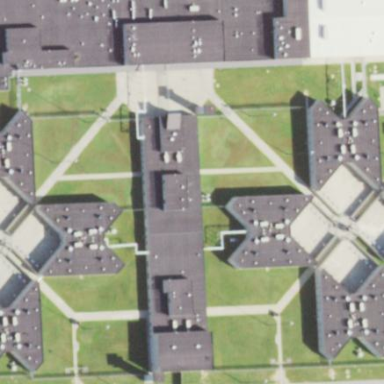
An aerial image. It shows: Prison enclosed by fence.